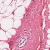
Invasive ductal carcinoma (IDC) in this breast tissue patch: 0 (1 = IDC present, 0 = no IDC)